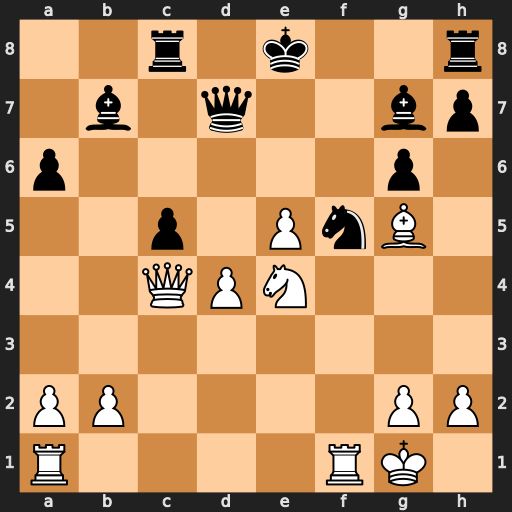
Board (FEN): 2r1k2r/1b1q2bp/p5p1/2p1PnB1/2QPN3/8/PP4PP/R4RK1
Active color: w
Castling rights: k
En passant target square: -
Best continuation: Nd6+ Nxd6 exd6 Bxd4+ Qxd4 cxd4 Rae1+ Qe6 Rxe6+